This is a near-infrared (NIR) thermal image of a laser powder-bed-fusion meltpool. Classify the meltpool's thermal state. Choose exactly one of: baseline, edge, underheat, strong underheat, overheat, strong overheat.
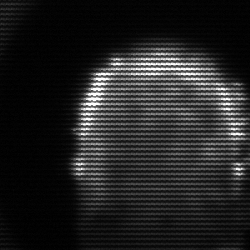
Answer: baseline